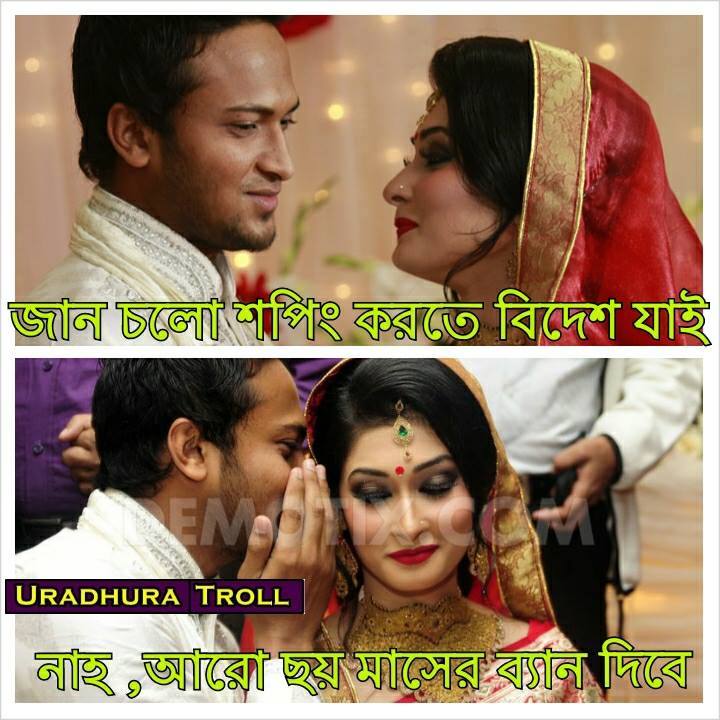
Caption: জান চলো শপিং করতে বিদেশ যাই নাহ, আরো ছয় মাসের ব্যান দিবে
Label: non-hate